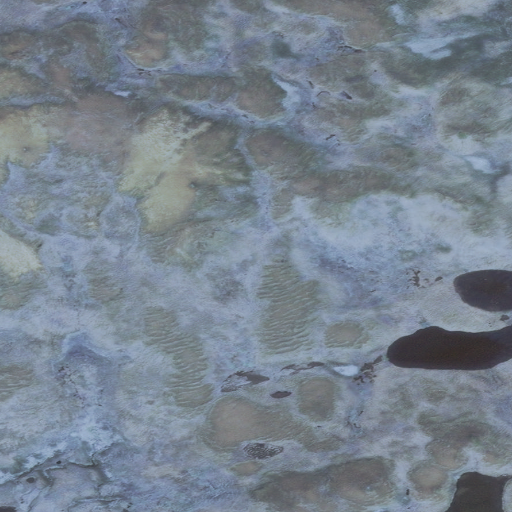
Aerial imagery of mountain in Alaska named Germ Hill containing only unknown